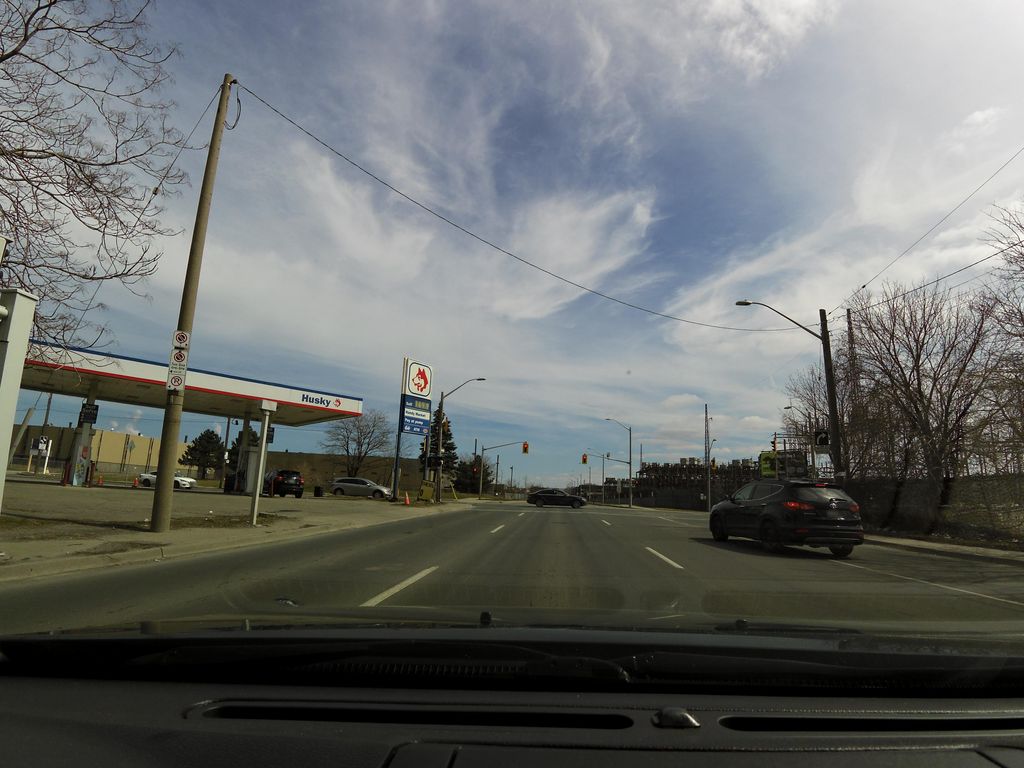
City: hamilton